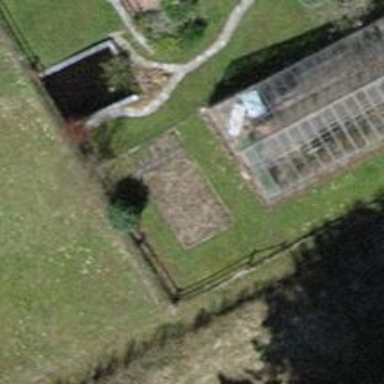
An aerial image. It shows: Greenhouse.